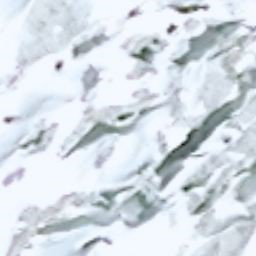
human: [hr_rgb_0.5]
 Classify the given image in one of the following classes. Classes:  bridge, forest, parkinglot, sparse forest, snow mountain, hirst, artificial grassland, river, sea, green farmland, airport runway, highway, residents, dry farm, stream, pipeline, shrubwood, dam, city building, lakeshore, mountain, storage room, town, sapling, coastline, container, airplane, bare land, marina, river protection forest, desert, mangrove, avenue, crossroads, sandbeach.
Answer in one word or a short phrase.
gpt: snow mountain